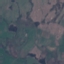
Land use / land cover: Pasture